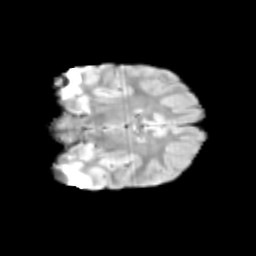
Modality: T2w
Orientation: coronal
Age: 9
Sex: male
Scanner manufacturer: siemens
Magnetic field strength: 3 T
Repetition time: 3.8 s
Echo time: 0.07 s